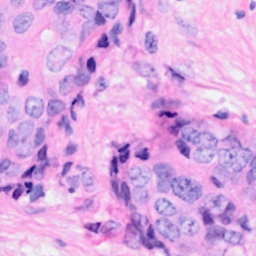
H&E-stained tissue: Breast